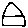
Label: house